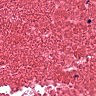
Metastatic tissue present: no